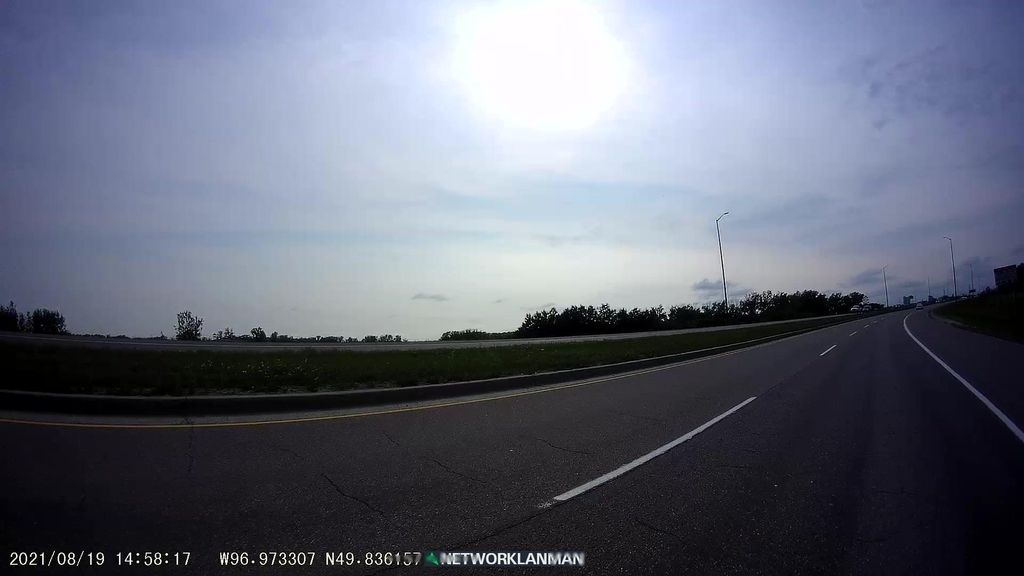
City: winnipeg